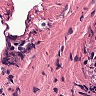
Metastatic tissue present: no